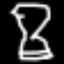
Label: hourglass